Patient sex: F
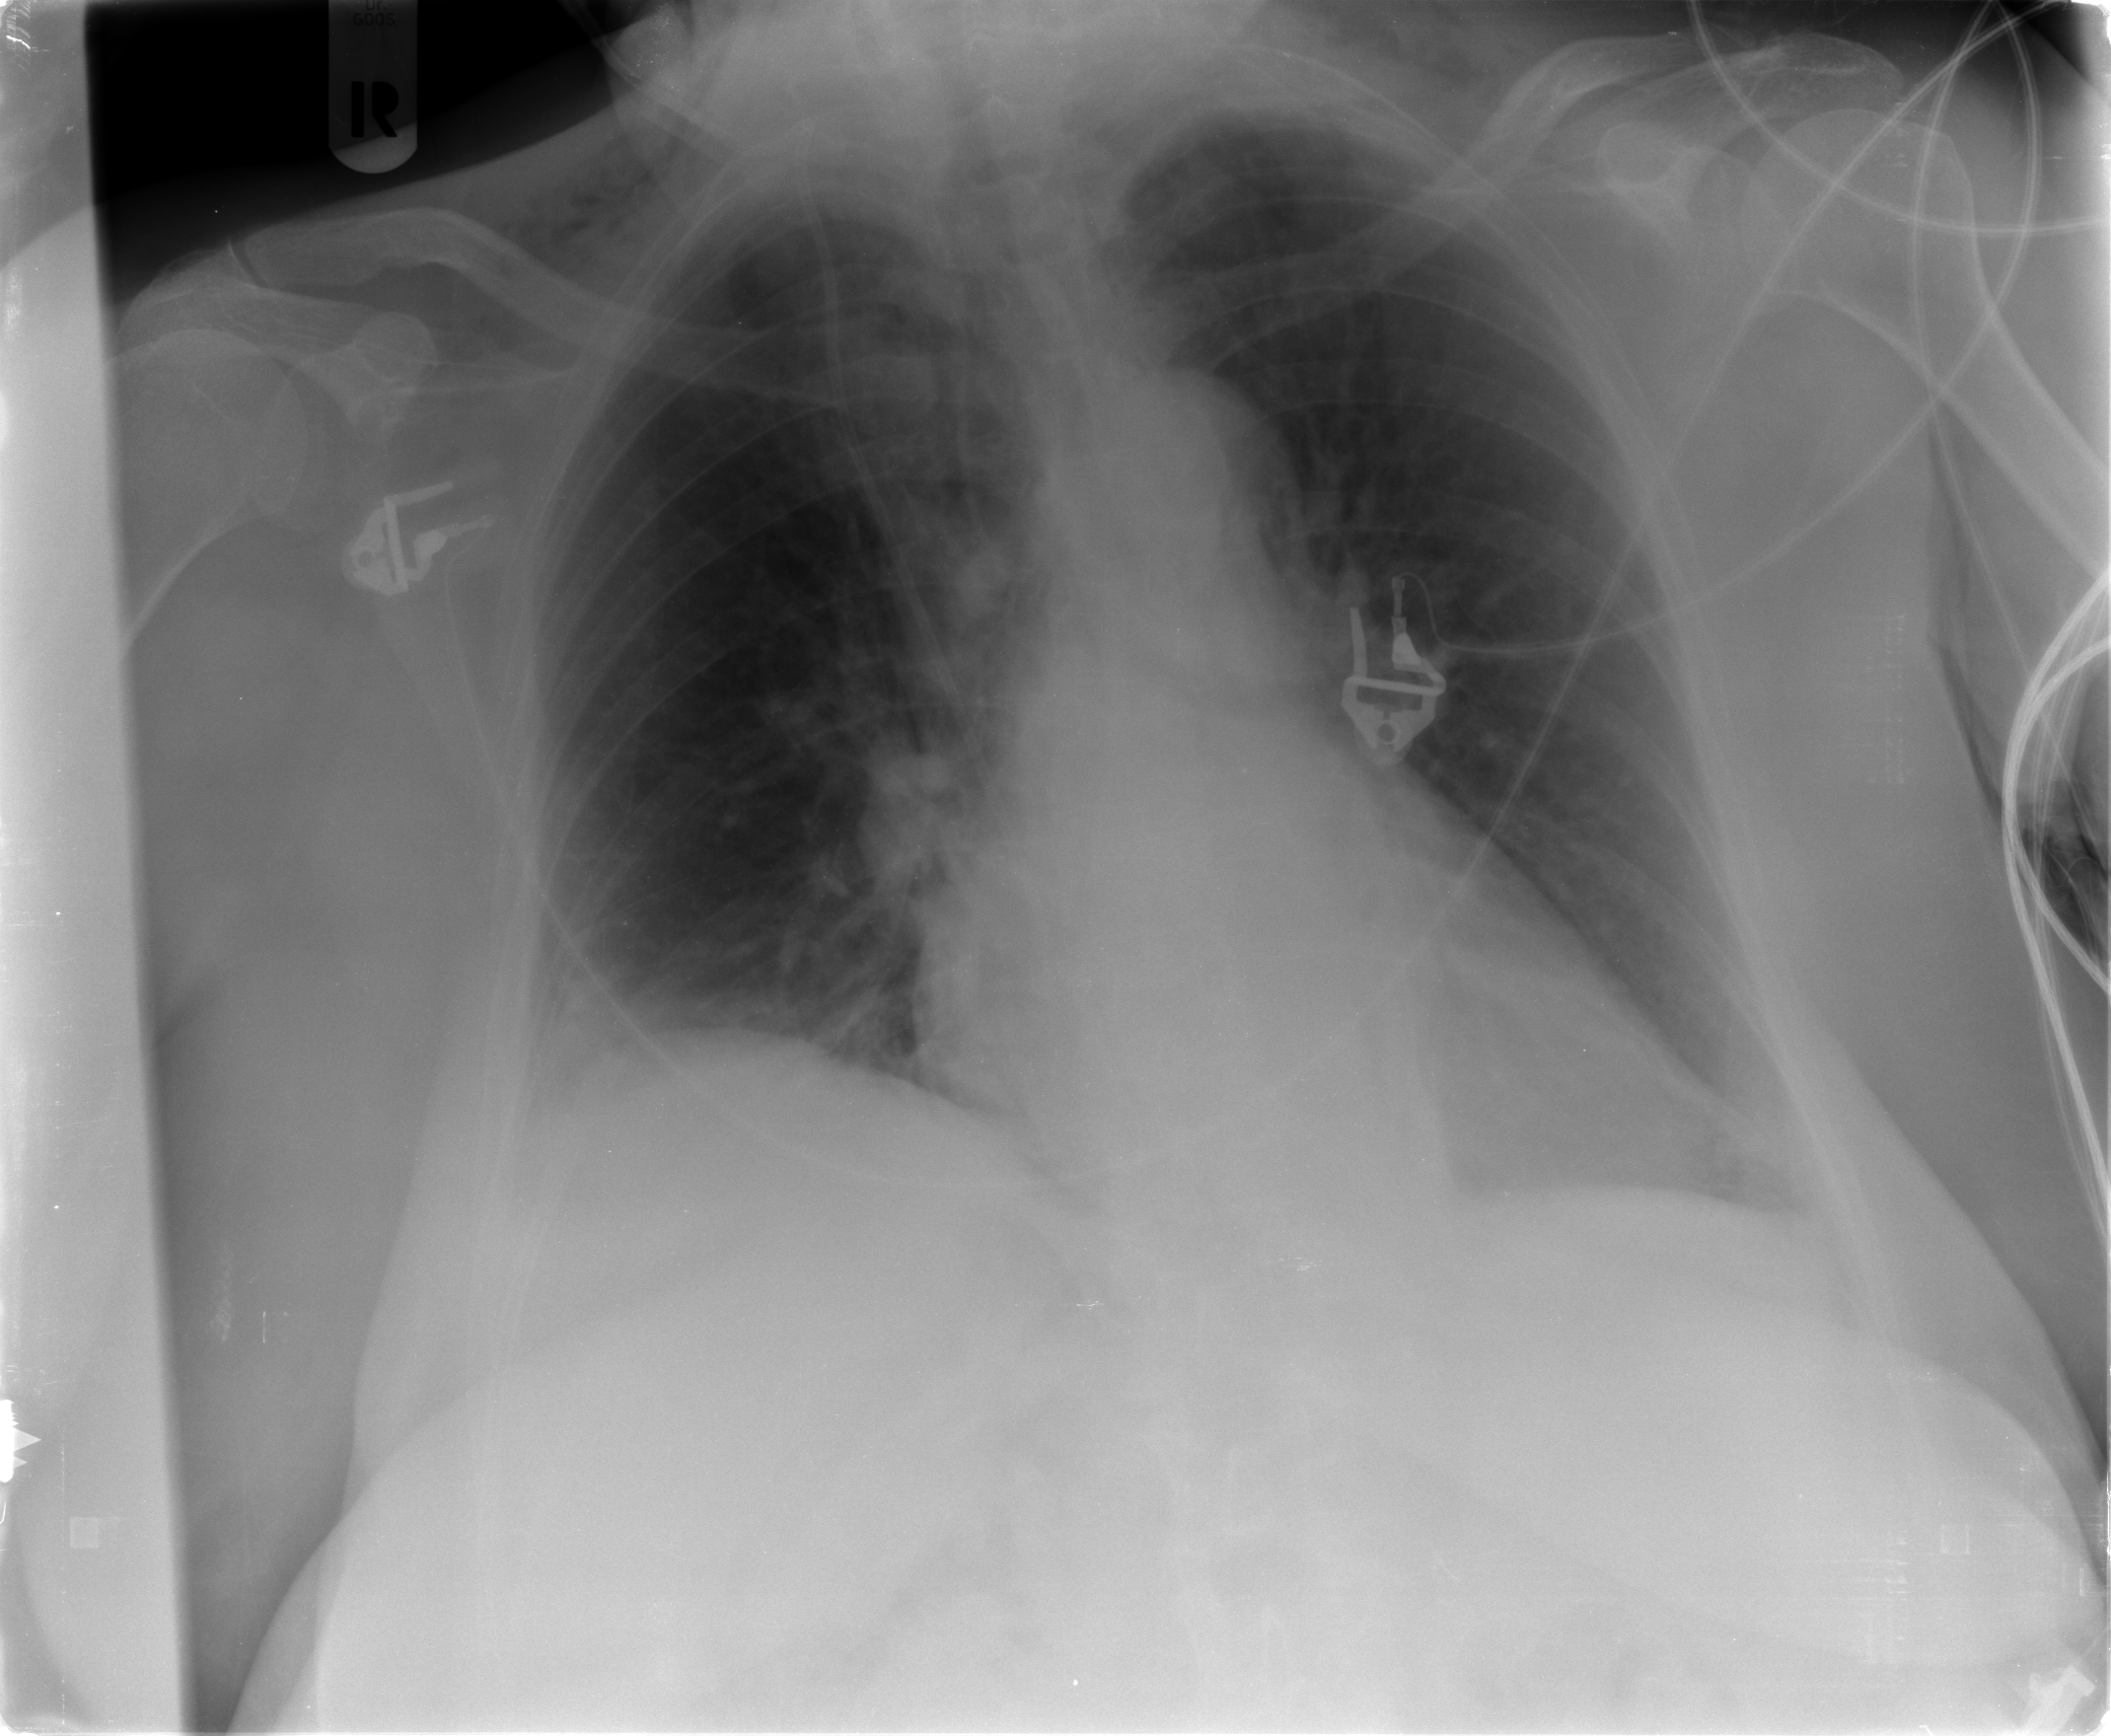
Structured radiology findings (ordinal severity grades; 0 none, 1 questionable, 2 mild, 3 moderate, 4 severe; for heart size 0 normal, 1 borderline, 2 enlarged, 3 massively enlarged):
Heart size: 0
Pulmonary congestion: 0
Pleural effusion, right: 0
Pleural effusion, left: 0
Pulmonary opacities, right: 1
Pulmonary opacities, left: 0
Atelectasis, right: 2
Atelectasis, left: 0